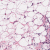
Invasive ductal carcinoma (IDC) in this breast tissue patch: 0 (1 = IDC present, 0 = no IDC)